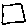
Label: square